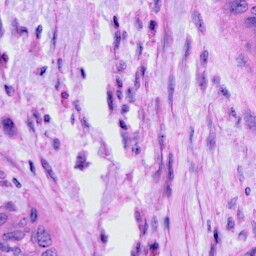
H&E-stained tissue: Cervix